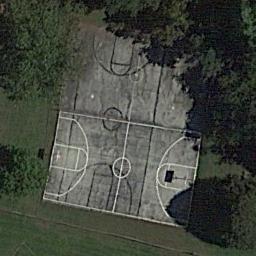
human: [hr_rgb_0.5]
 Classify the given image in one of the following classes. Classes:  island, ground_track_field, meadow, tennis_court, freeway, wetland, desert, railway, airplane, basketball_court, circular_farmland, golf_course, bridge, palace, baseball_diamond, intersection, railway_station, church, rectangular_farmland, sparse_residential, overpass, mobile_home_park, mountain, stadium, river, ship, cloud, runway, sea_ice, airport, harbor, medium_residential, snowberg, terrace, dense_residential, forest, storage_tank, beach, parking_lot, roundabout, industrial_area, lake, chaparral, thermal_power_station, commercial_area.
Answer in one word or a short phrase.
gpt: basketball_court